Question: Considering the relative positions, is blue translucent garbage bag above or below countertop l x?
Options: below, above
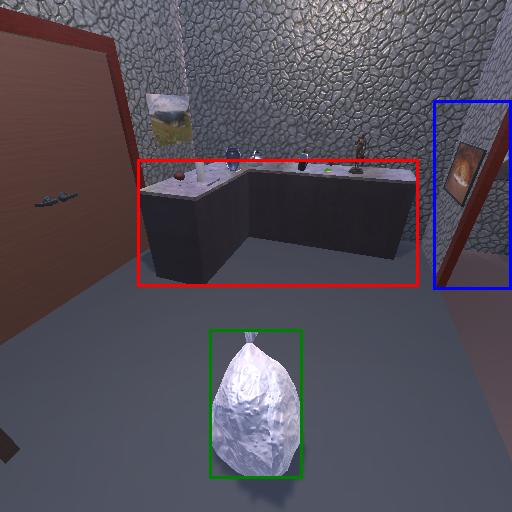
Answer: below